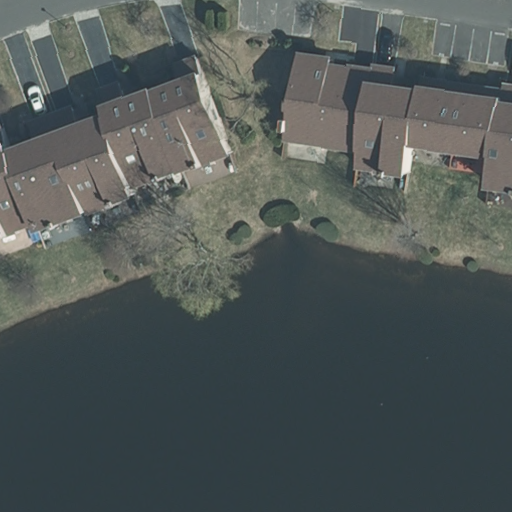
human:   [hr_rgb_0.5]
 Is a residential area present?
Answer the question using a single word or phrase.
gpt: yes

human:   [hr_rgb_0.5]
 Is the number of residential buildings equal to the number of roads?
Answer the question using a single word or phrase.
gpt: no

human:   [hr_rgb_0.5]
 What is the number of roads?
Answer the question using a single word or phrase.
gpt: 1

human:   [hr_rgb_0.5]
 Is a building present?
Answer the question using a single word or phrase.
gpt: yes

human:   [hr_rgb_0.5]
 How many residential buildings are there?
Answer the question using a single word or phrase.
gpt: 2

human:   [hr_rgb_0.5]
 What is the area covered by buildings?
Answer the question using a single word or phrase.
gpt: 1184m2

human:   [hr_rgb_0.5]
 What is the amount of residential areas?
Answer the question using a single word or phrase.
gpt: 1

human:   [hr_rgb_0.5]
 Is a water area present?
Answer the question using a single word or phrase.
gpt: yes

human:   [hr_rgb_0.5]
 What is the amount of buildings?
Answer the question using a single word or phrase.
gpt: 2

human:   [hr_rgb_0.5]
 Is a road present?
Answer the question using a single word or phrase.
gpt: yes

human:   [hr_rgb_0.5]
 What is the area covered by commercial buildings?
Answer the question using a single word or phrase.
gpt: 0m2

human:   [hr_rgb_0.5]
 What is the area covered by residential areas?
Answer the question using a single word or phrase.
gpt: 10632m2

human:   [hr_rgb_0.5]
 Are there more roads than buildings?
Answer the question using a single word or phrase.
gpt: no

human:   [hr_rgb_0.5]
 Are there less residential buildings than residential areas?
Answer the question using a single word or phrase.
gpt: no

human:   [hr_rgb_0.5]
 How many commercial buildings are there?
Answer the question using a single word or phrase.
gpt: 0

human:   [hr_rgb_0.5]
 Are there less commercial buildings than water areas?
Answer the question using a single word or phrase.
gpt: yes

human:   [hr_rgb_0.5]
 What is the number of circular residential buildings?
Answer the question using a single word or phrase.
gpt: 0

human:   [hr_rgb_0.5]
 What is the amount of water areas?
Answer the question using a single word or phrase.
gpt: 1

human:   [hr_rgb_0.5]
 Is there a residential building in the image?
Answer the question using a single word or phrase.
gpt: yes

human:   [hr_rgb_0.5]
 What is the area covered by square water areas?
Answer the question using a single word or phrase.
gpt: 0m2

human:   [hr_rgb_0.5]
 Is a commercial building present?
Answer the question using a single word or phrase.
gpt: no

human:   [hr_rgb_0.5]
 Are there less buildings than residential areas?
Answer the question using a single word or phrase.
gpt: no

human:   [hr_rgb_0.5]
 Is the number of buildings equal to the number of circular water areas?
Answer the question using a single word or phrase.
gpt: no

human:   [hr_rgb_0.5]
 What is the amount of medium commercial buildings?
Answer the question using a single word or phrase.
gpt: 0

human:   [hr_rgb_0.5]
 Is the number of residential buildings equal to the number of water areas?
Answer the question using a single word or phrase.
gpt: no

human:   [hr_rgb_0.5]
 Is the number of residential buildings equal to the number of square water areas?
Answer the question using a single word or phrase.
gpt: no

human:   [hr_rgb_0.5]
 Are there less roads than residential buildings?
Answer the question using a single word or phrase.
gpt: yes

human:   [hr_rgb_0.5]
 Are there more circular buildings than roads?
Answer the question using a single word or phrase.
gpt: no

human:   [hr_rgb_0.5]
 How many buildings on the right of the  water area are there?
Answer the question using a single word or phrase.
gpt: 1

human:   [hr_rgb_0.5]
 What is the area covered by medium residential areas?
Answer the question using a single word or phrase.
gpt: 0m2

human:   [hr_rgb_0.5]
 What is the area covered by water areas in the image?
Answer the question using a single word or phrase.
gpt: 4775m2

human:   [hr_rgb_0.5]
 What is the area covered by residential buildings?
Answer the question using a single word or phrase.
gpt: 1184m2

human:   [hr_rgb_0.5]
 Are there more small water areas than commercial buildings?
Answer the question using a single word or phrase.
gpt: no

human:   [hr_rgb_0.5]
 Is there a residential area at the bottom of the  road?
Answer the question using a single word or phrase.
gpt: yes

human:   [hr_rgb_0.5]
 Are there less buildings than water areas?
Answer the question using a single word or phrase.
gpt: no

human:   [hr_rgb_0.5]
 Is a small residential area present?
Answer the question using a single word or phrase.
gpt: no

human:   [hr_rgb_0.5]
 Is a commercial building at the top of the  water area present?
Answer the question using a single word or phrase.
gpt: no

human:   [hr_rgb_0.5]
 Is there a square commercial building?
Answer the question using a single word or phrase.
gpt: no

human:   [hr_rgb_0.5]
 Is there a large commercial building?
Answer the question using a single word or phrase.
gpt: no

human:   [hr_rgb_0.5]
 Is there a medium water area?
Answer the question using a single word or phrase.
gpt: no

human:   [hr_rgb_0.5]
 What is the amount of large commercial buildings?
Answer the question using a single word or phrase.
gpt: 0

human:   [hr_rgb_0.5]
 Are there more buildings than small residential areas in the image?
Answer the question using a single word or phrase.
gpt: yes

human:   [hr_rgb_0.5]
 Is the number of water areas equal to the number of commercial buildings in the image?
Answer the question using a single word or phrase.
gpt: no

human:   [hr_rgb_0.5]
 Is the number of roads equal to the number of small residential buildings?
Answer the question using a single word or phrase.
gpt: no

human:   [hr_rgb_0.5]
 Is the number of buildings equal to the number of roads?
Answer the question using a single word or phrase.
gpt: no

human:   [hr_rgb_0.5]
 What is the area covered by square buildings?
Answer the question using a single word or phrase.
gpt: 0m2

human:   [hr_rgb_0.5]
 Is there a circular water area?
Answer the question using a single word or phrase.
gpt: no

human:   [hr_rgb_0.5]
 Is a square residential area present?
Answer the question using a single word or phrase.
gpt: no

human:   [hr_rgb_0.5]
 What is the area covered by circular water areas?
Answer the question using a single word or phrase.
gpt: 0m2

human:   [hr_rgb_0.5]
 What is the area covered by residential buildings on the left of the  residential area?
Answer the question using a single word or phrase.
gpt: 1184m2

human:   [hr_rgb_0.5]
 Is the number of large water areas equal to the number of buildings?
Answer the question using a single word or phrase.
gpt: no

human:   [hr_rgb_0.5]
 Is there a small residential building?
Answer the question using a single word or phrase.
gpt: no

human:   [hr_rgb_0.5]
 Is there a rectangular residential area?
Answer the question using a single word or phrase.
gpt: yes

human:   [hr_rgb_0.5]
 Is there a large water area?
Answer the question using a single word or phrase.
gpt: yes

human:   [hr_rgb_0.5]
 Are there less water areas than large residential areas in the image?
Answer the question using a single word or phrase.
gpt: no

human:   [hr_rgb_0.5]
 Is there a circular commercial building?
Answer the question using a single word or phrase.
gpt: no

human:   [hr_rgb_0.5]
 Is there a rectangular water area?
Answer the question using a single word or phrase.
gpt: no

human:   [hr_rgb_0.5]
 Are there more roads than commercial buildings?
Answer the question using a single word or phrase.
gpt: yes

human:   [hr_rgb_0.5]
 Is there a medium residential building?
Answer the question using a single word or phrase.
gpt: no

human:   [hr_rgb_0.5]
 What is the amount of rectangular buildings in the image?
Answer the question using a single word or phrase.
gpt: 0

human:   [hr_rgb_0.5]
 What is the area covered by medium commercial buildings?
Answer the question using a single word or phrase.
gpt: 0m2

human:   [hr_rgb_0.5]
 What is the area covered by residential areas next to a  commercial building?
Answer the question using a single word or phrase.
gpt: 0m2

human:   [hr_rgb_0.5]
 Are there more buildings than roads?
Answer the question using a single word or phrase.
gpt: yes

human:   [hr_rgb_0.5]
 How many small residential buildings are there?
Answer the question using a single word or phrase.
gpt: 0